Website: bh-photo
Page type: orders-overview
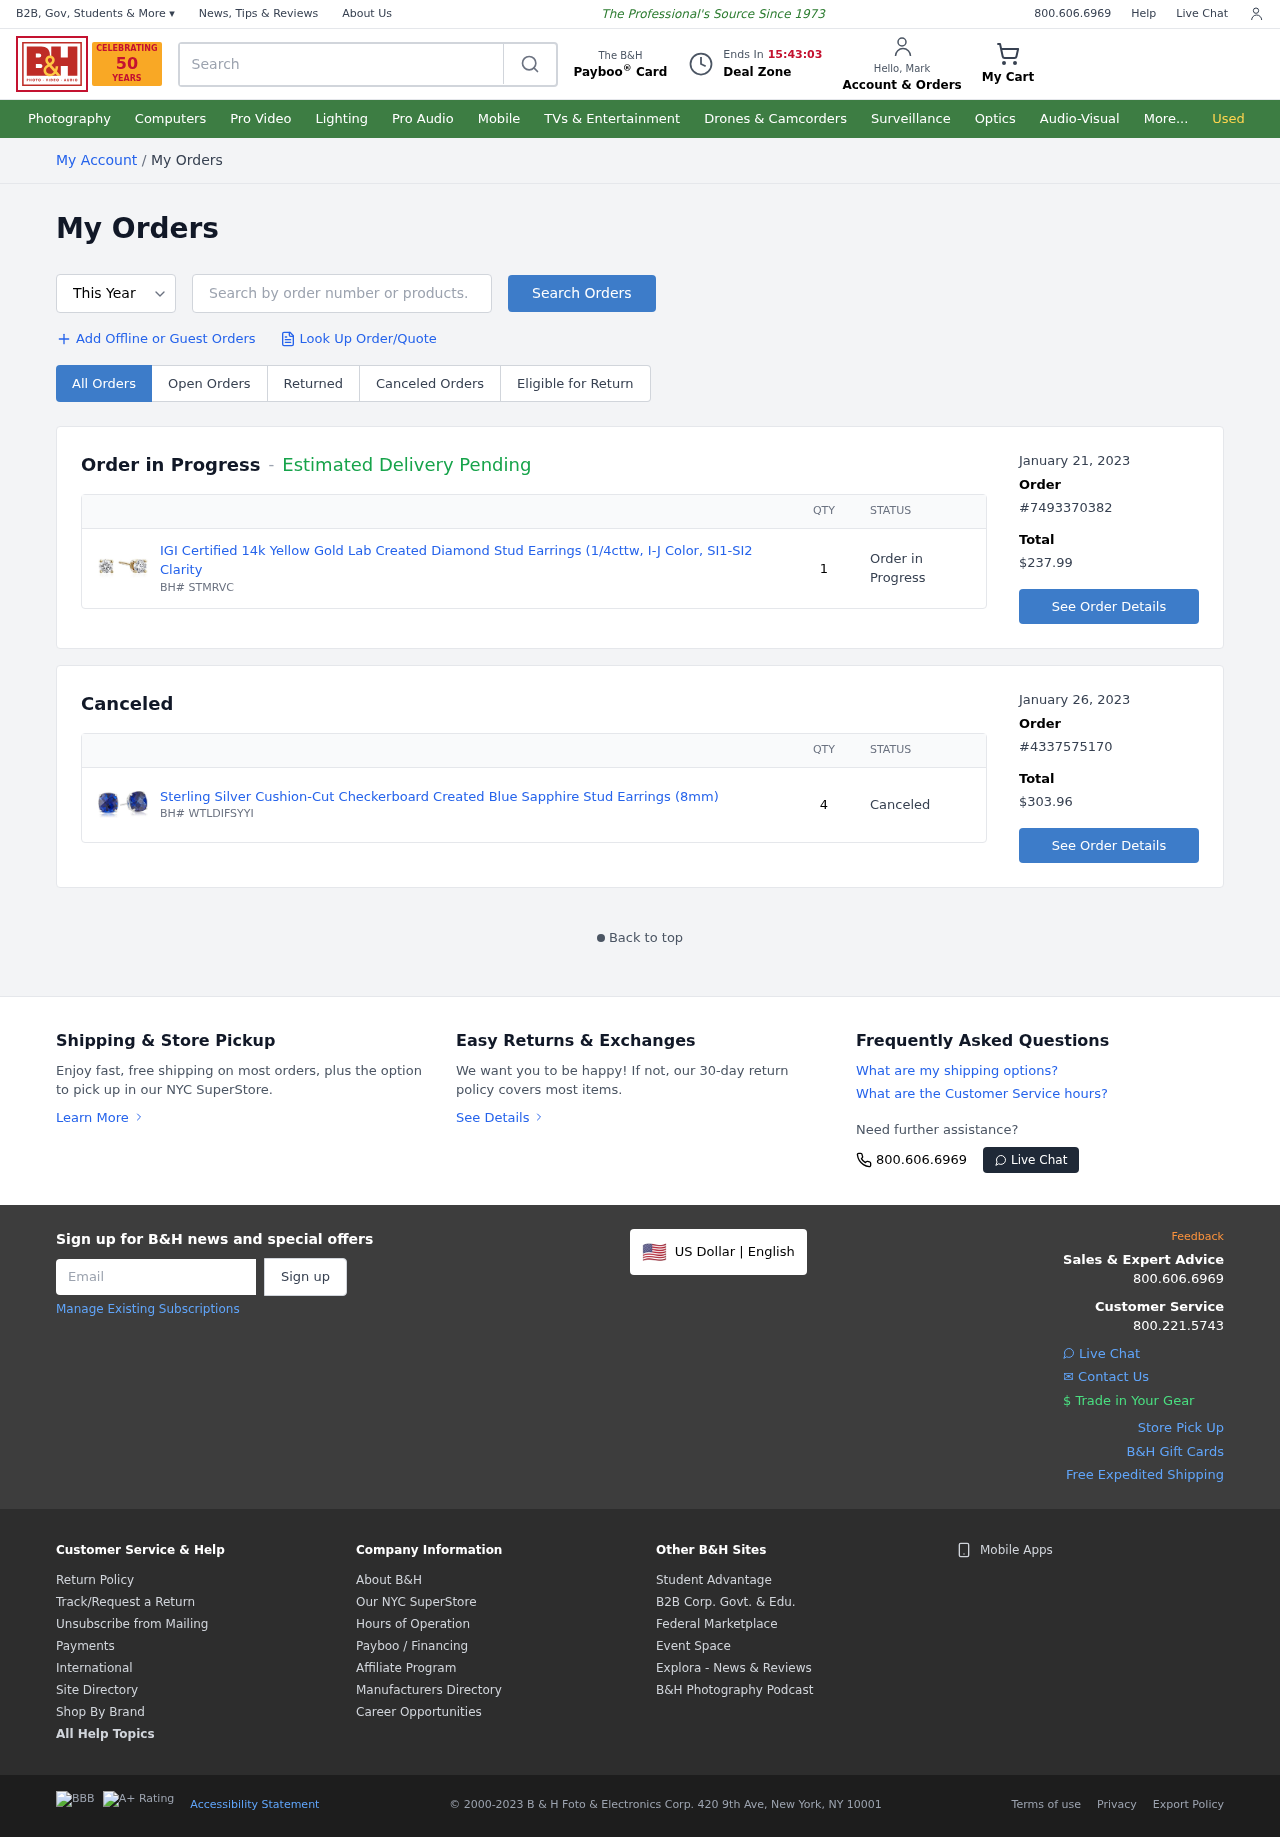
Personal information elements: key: PII_FIRSTNAME
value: Mark
Product elements: key: PRODUCT1_NAME
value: IGI Certified 14k Yellow Gold Lab Created Diamond Stud Earrings (1/4cttw, I-J Color, SI1-SI2 Clarity
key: PRODUCT1_QUANTITY
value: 1
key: PRODUCT2_NAME
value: Sterling Silver Cushion-Cut Checkerboard Created Blue Sapphire Stud Earrings (8mm)
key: PRODUCT2_QUANTITY
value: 4
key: PRODUCT1_SKU
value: BH# STMRVC
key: PRODUCT2_SKU
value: BH# WTLDIFSYYI
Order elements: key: ORDER_DATE
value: January 21, 2023
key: ORDER_ID
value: #7493370382
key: ORDER_TOTAL
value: $237.99
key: ORDER_DATE2
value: January 26, 2023
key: ORDER_ID2
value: #4337575170
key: ORDER_TOTAL2
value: $303.96
Search elements: key: HEADER_SEARCH
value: Search
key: SEARCH_ORDERS
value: Search by order number or products.